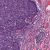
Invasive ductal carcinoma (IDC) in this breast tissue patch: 0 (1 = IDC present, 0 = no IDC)